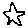
Label: star